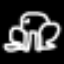
Label: frog